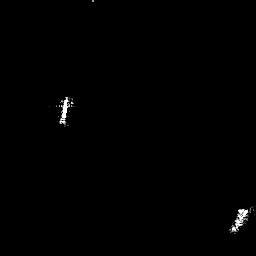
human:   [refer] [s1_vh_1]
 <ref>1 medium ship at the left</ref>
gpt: <box>[[21, 35, 28, 48, 0]]</box>